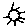
Label: sun